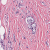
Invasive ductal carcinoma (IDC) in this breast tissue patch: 0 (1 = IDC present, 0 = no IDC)